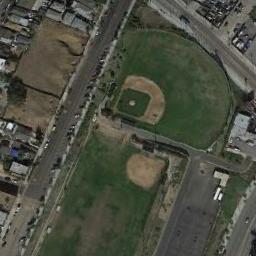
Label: baseball_diamond